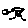
Label: tree